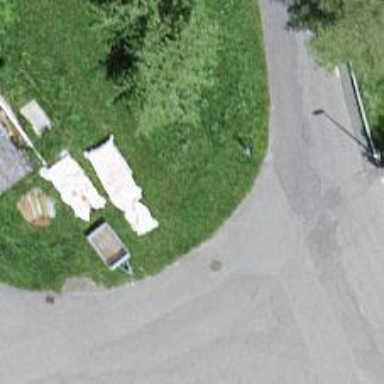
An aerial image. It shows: Bus stop with platform for public transport.